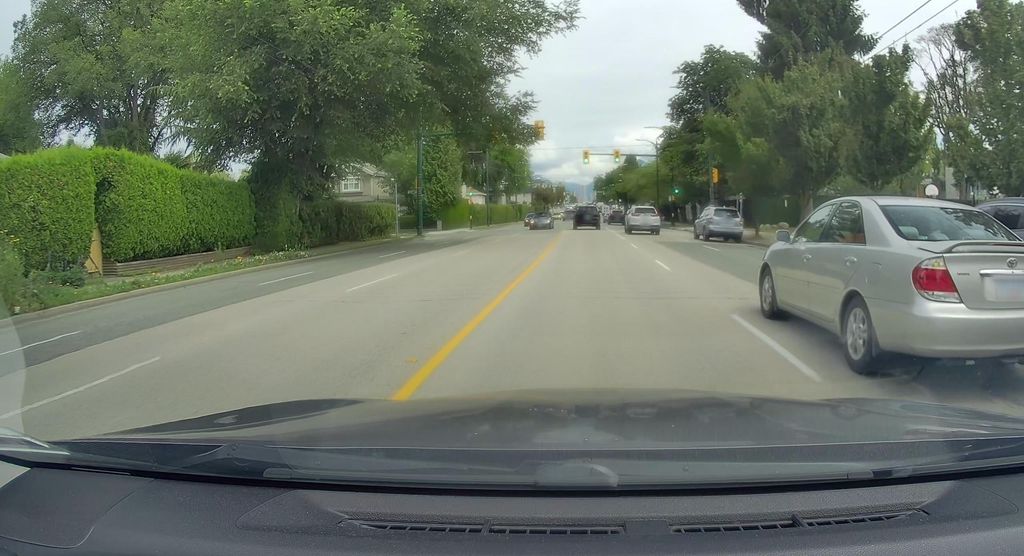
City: vancouver